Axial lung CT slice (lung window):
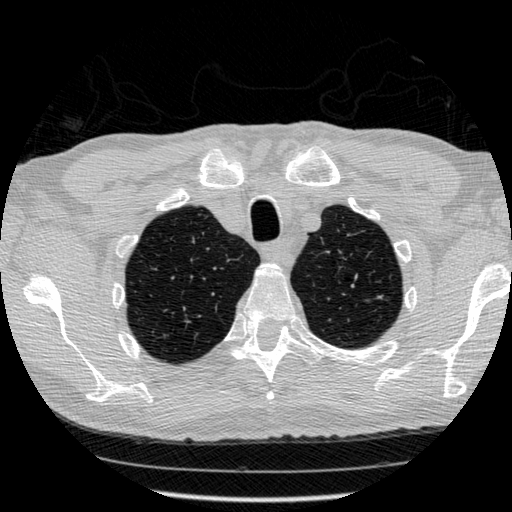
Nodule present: no